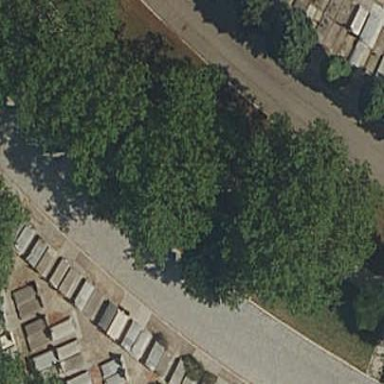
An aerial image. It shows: Garden with kerb barrier.